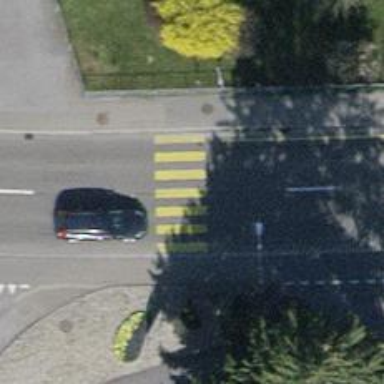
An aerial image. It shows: Uncontrolled zebra crossing on the road.